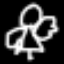
Label: angel